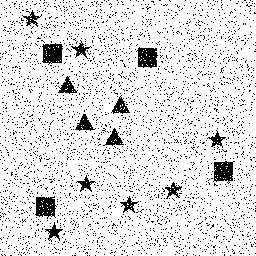
Squares: 4
Triangles: 4
Stars: 7
Total shapes: 15